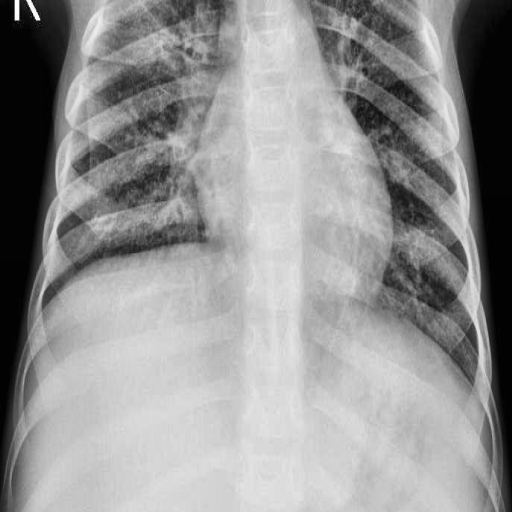
Finding: PNEUMONIA